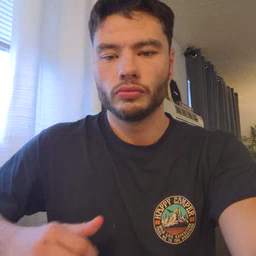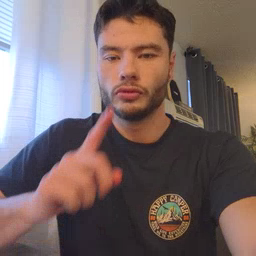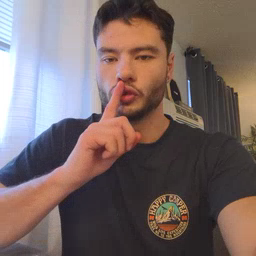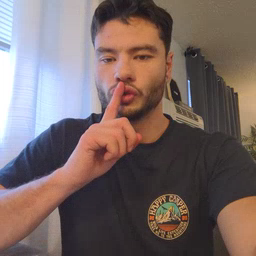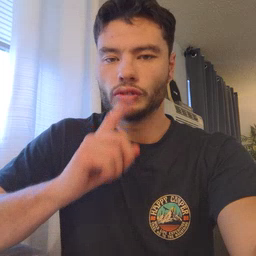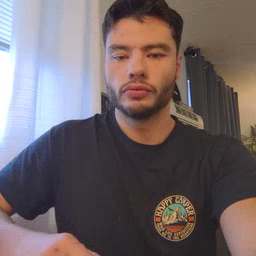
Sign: shhh